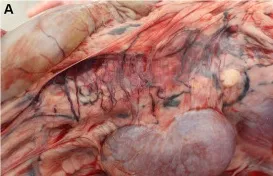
Photographs of post-mortem examination of a dog with disseminated Cladophialophora bantiana phaeohyphomycosis. (A) Multiple extrahepatic tortuous vessels are noted along the inferior vena cava within the mesentery, consistent with acquired portosystemic shunting.
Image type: medical_photograph (other_medical_photograph)